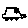
Label: car